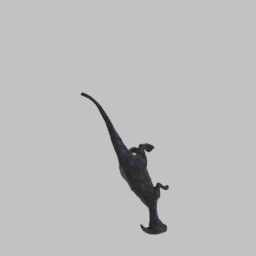
Label: animals